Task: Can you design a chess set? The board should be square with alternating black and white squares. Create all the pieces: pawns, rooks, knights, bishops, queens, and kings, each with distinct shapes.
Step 1978:
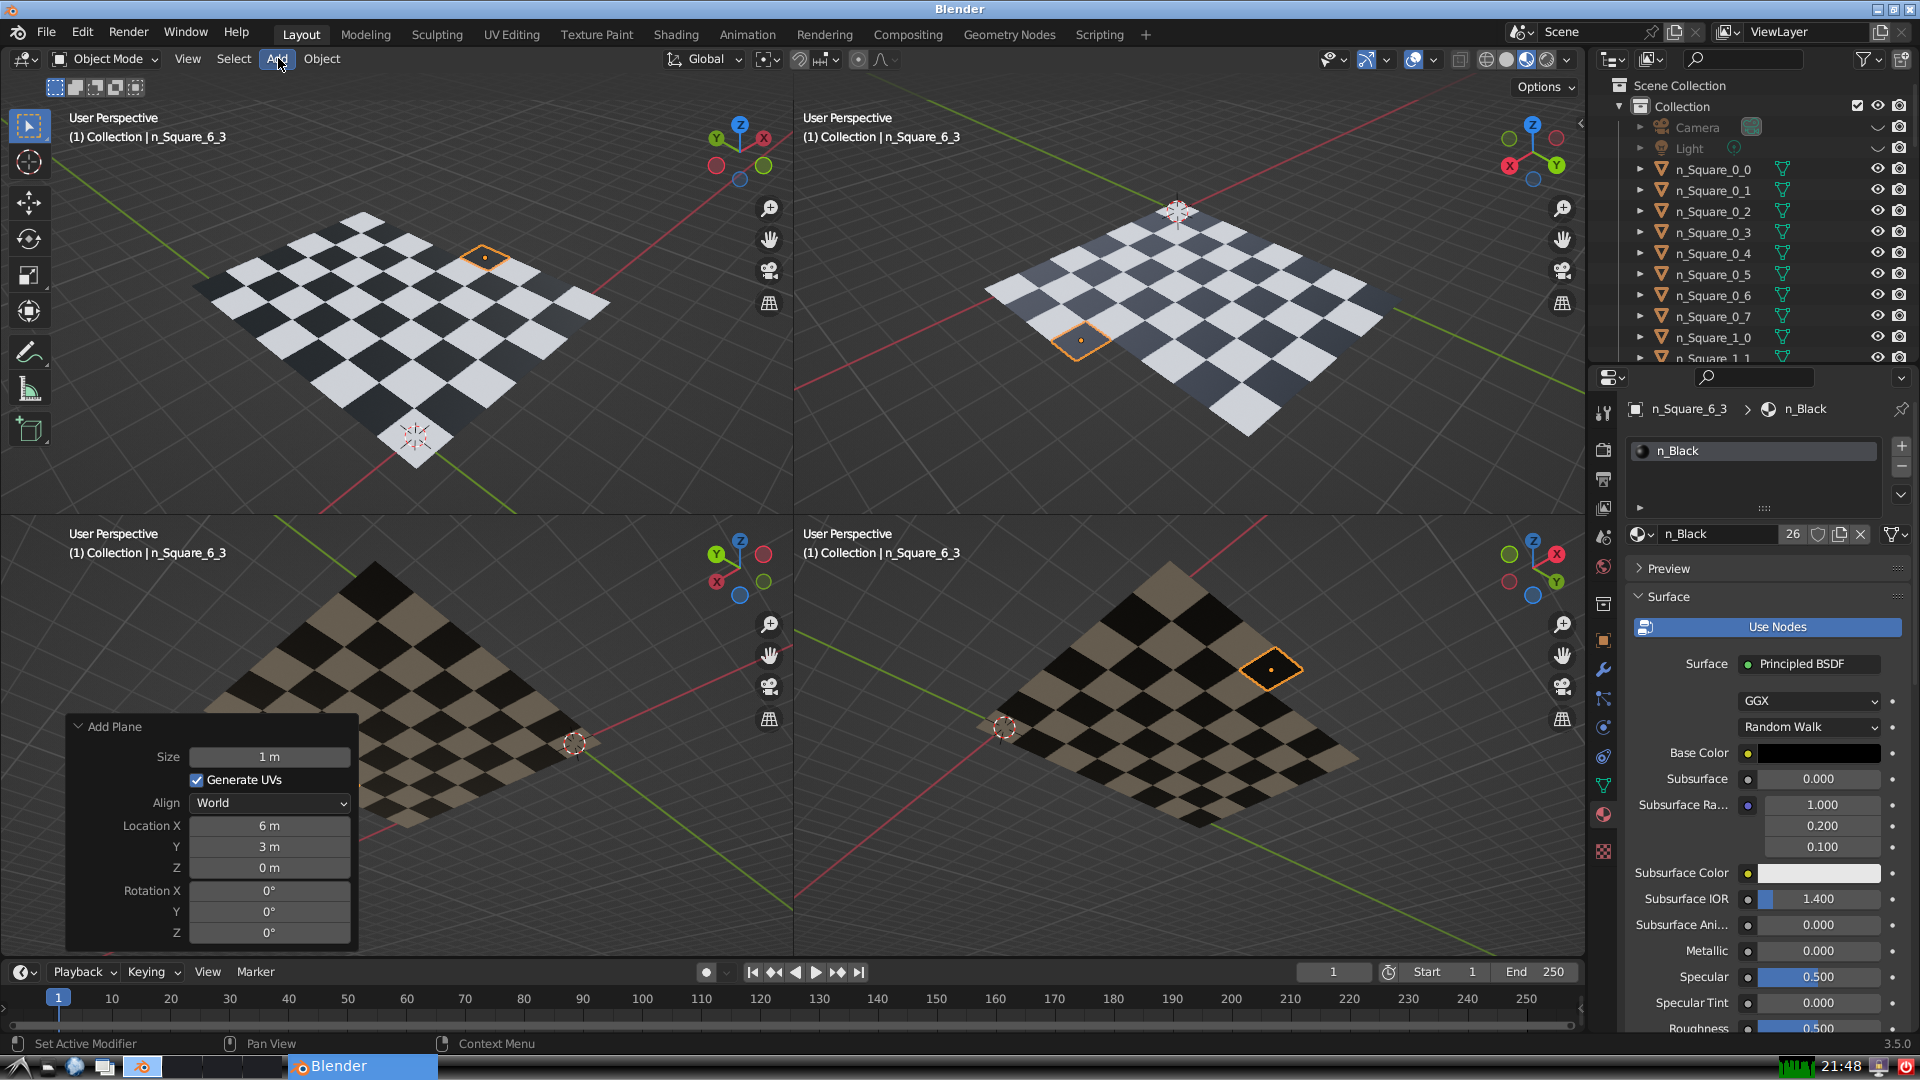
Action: click: no